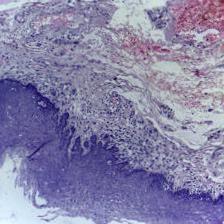
Diagnosis: Normal